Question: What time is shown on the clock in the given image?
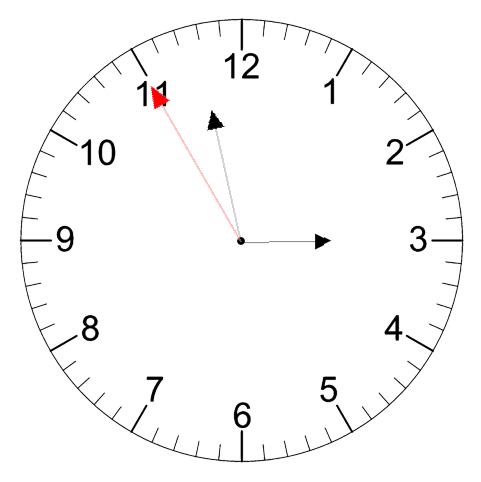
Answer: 02:57:55